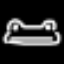
Label: frog